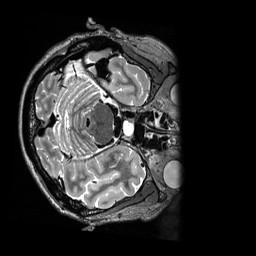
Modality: T2w
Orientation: axial
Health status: healthy
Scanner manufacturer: siemens
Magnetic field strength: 3 T
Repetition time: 3.2 s
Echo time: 0.565 s